Question: In matplotlib I like to customize my plots by shifting the spines from the origin, for example:
'''
plot(range(10), marker='o', ms=20)
#customize axes
axes = gca()
axes.spines['right'].set_color('none')
axes.spines['top'].set_color('none')
axes.xaxis.set_ticks_position('bottom')
axes.spines['bottom'].set_position(('axes', -0.05))
axes.yaxis.set_ticks_position('left')
axes.spines['left'].set_position(('axes', -0.05))
axes.tick_params(axis='x', direction='out')
axes.tick_params(axis='y', direction='out')
'''

### Question:
What can I do to avoid my markers being cut at the borders?
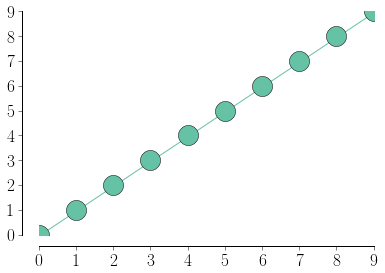
Answer: You have to turn off clipping by adding 'clip_on=False' to your plot command:
'''
import numpy as np
import matplotlib.pyplot as plt
plt.plot(range(10), marker='o', ms=20, clip_on=False)
axes = plt.gca()
axes.spines['right'].set_color('none')
axes.spines['top'].set_color('none')
axes.xaxis.set_ticks_position('bottom')
axes.spines['bottom'].set_position(('axes', -0.05))
axes.yaxis.set_ticks_position('left')
axes.spines['left'].set_position(('axes', -0.05))
axes.tick_params(axis='x', direction='out')
axes.tick_params(axis='y', direction='out')
plt.show()
'''
which produces: